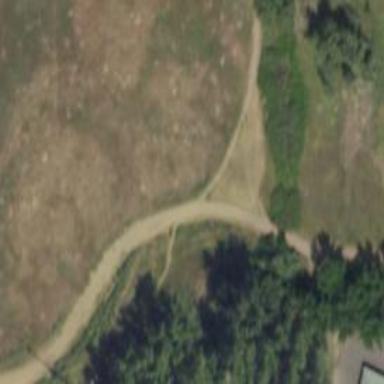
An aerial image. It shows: Path designated as Multipurpose Trail.